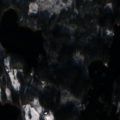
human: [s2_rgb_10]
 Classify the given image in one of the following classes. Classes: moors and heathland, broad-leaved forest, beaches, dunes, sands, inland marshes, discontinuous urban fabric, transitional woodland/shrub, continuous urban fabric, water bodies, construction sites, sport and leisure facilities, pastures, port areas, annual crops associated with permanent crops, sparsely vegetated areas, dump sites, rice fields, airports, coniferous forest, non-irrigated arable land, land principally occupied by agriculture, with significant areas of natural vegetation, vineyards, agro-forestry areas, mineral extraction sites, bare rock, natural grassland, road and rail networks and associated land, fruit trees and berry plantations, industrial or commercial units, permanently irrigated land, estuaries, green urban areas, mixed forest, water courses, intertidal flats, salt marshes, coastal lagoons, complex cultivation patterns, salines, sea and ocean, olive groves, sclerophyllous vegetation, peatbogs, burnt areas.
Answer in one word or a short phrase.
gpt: land principally occupied by agriculture, with significant areas of natural vegetation, coniferous forest, mixed forest, water bodies